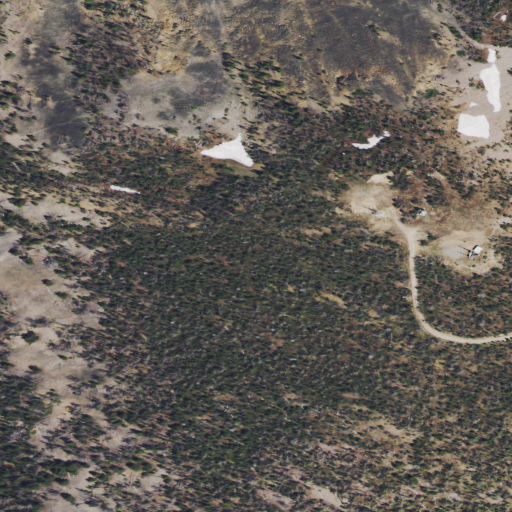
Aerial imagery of mountain in Montana named Jack Mountain containing evergreen forest, grassland, and shrub